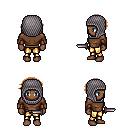
a pixel art fantasy rpg character, female body template, human, dark skin, brown long-sleeve shirt, gold greaves, brown short bangs hairstyle, chain hood, cloth bracers, dagger, four views (front, back, left, right), 2x2 character sprite sheet, small pixel art, hard edges, no anti-aliasing